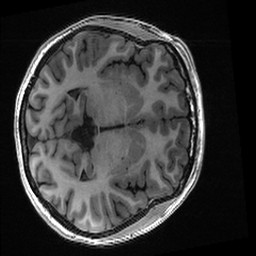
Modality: T1w
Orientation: axial